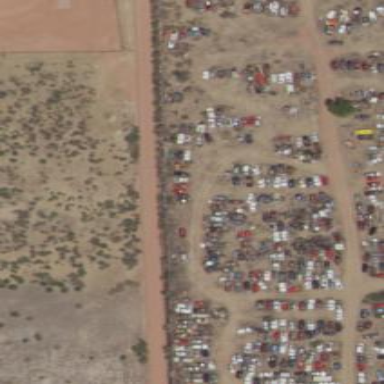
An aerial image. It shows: Scrap yard located in industrial area.